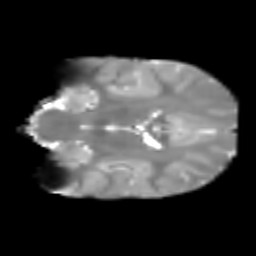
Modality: T2w
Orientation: coronal
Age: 6
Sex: male
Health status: healthy